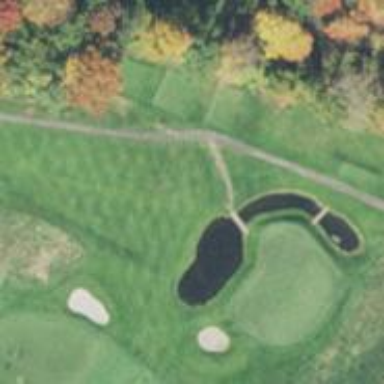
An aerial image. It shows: Path for both road and golf.